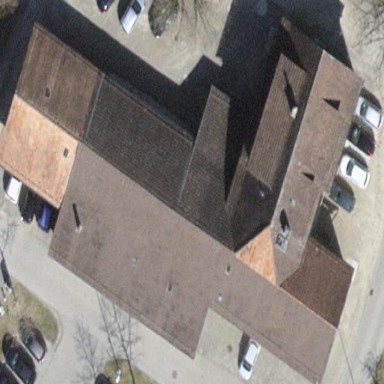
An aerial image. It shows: Hospital building.